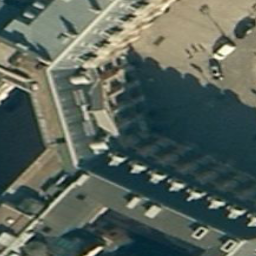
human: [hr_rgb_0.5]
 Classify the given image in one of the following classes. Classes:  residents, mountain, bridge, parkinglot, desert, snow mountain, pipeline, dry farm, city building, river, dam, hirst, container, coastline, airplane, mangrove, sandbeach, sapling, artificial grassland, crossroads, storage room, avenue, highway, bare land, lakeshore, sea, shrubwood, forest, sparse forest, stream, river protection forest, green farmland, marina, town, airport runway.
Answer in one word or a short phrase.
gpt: city building